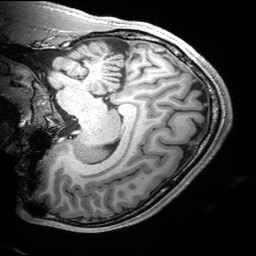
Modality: T1w
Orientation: sagittal
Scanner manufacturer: siemens
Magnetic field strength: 3 T
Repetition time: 2.53 s
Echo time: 0.00299 s